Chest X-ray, PA view. Patient: 45 years old, sex M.
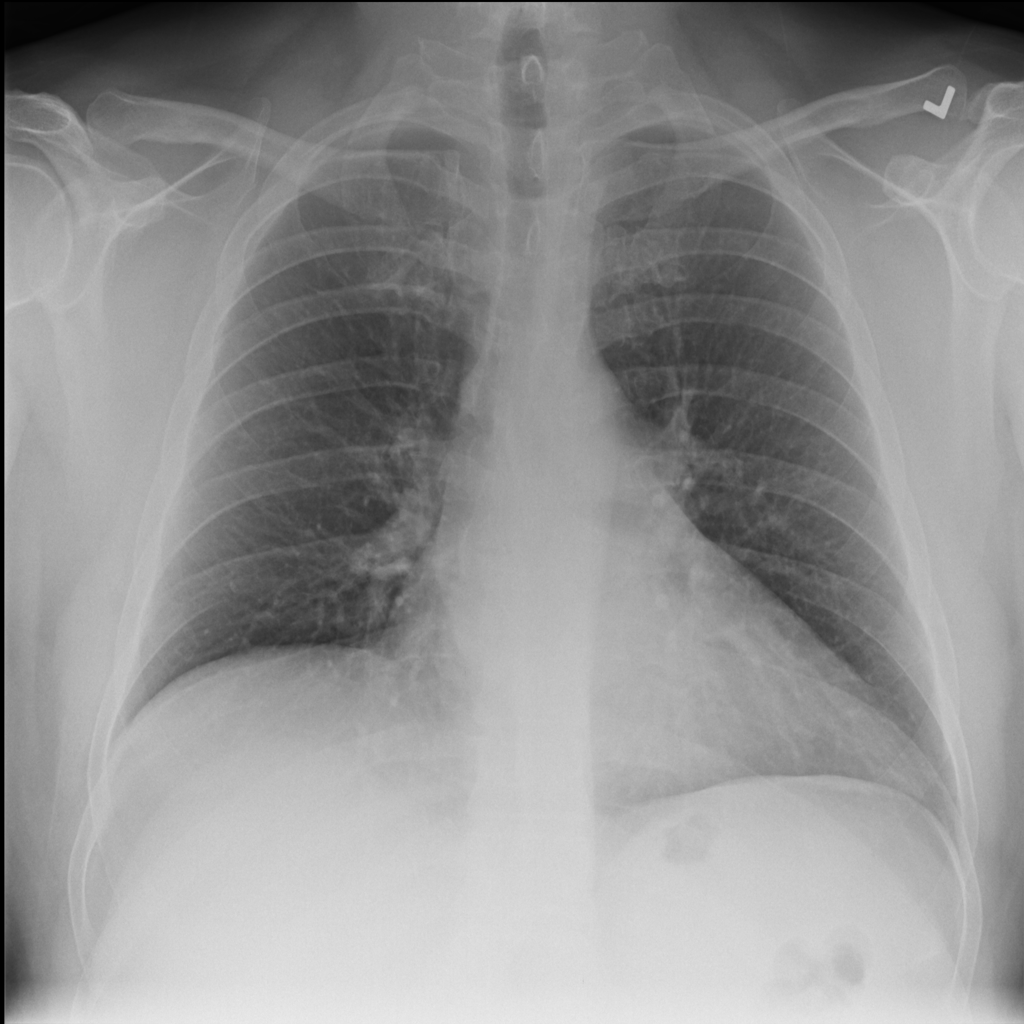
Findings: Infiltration